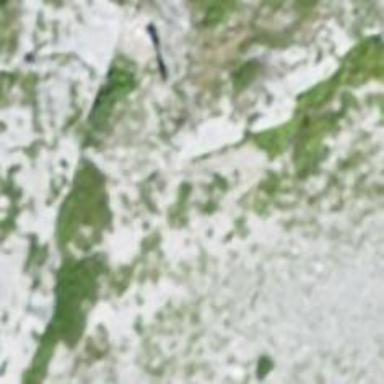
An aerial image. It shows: Cliff in nature.